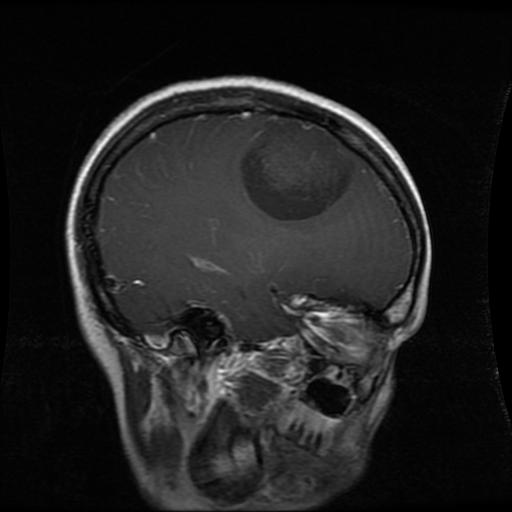
Label: glioma